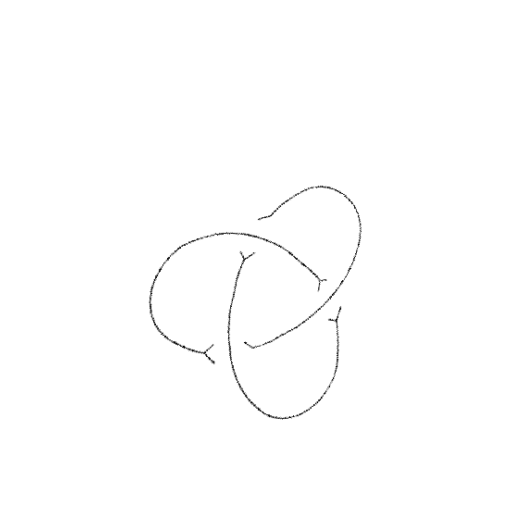
Crossing number: 3